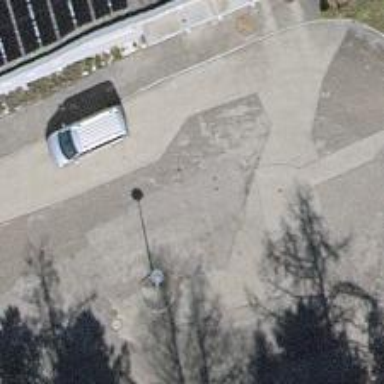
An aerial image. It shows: Turning circle on the road.